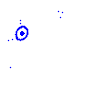
Particle: pion